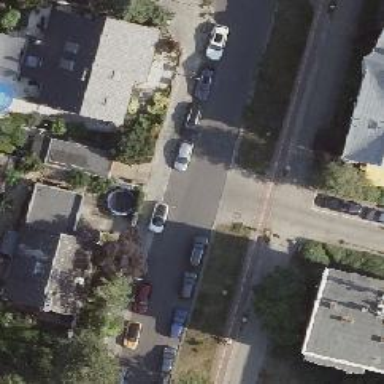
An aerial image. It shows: Residential road with parallel on-street parking on the right lane. The road surface is asphalt.